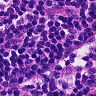
Metastatic tissue present: no